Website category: university
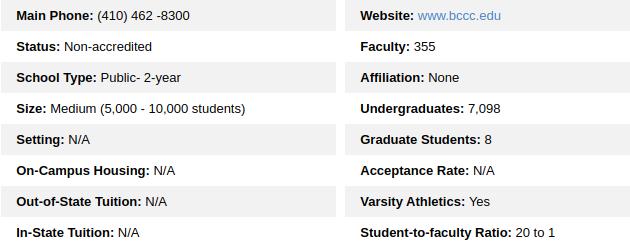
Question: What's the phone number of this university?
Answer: (410) 462 -8300

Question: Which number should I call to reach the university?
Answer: (410) 462 -8300

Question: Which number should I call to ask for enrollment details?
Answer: (410) 462 -8300

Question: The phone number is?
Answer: (410) 462 -8300

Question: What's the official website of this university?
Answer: www.bccc.edu

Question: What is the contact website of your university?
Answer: www.bccc.edu

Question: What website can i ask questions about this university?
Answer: www.bccc.edu

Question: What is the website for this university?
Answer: www.bccc.edu

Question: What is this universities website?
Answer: www.bccc.edu

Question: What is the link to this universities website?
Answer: www.bccc.edu

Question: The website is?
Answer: www.bccc.edu

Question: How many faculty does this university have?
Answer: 355

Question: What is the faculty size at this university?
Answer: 355

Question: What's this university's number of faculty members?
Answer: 355

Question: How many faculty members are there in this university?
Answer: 355

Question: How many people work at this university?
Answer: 355

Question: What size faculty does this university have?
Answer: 355

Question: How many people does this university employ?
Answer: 355

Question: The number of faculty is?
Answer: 355

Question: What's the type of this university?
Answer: Public- 2-year

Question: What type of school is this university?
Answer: Public- 2-year

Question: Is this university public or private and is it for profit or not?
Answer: Public- 2-year

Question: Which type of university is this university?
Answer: Public- 2-year

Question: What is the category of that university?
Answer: Public- 2-year

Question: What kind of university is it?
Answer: Public- 2-year

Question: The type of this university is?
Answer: Public- 2-year

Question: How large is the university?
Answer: Medium (5,000 - 10,000 students)

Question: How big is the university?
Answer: Medium (5,000 - 10,000 students)

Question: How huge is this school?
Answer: Medium (5,000 - 10,000 students)

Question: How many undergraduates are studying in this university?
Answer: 7,098

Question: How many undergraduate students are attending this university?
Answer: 7,098

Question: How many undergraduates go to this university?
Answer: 7,098

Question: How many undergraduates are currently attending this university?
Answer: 7,098

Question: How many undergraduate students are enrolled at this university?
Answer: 7,098

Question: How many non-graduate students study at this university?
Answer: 7,098

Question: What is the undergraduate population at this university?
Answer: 7,098

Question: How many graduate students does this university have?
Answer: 8

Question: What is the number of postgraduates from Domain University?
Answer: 8

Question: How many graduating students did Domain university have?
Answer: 8

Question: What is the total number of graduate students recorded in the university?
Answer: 8

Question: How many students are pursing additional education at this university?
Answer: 8

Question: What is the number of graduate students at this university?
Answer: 8

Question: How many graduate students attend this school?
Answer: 8

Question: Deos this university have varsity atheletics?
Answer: Yes

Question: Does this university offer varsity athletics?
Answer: Yes

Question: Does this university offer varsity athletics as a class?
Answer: Yes

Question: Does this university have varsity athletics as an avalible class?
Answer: Yes

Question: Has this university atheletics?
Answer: Yes

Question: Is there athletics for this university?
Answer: Yes

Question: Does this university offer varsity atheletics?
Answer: Yes

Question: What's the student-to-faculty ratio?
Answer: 20 to 1

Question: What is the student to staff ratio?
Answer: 20 to 1

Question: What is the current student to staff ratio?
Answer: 20 to 1

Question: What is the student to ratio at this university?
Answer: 20 to 1

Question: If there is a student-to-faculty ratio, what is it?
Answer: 20 to 1

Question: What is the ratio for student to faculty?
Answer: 20 to 1

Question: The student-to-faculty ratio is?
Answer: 20 to 1